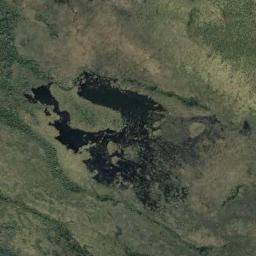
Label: wetland